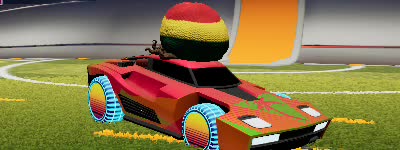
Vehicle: breakout